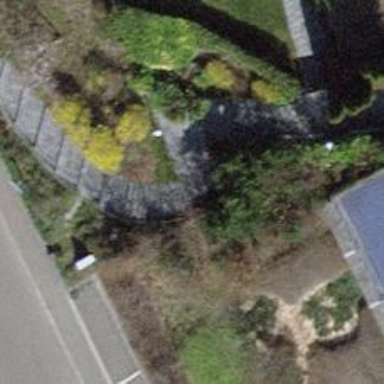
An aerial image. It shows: Set of steps on the road.